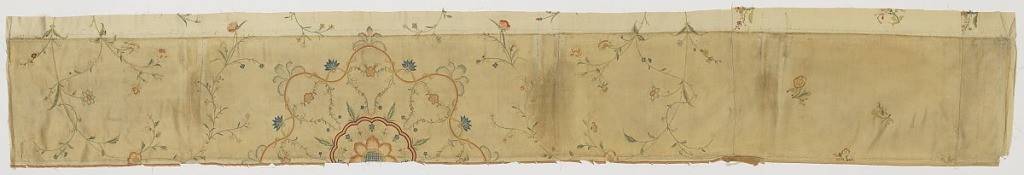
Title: Panel fragment
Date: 18th century
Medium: silk Technique: embroidered on satin
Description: Fragment from the center of the panel in ivory-colored silk satin embroidered in polychrome silks to form a central medallion of large-size flowers framed by ribbons and flowering vines in a field of meandering vines.